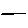
Label: line